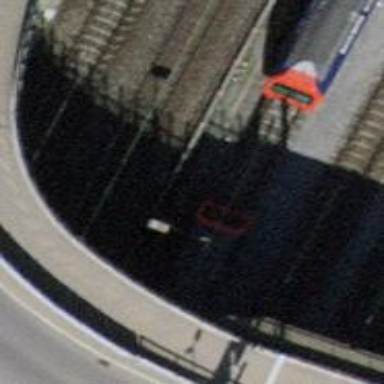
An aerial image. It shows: Railway siding with one electrified track and contact line for powering the train.